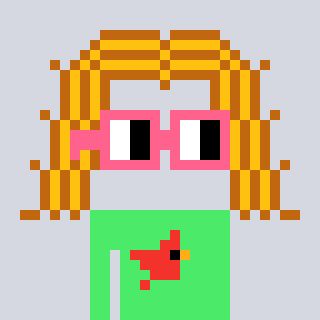
a pixel art character with square pink glasses, a hair-shaped head and a teal-colored body on a cool background